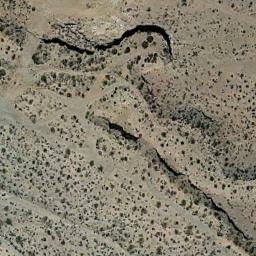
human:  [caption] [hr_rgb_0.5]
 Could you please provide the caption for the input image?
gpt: The chaparral is consist of sparse bushes in the white bare land .

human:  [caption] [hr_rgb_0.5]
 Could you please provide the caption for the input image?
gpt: Chaparral is evenly distributed on the sand .

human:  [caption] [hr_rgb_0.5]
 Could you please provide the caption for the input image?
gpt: A lot of dense small chaparrals grow in the desert .

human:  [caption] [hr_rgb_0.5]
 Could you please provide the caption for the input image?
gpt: In this jungle, Only the little vegetation can be seen .

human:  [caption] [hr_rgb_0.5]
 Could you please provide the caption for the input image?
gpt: The chaparral is scattered and sparse .